Question: I cant seem to figure out what is problem here. The error is highlighted under 'hInstance'
'''
#include "Game.h"
#include "WindowApp.h"
LRESULT CALLBACK MainWndProc(HWND hWnd, UINT Msg,WPARAM wParam, LPARAM lParam);
//---------------------------------------------------------------------------
INT WINAPI WinMain(HINSTANCE hInstance, HINSTANCE hPrevInst,LPSTR lpCmdLine, int nCmdShow)
{
MSG Msg;
LPCTSTR ClsName = "Win32OOP";
LPCTSTR WndName = "Object-Oriented Win32 Programming";
// Initialize the application class
Game WinApp(hInstance, ClsName, MainWndProc); // Error here. Screenshot below
WinApp.RegWndClass();
// Create the main window
WindowApp Wnd;
Wnd.Create(hInstance, ClsName, WndName);
Wnd.Show();
// Process the main window's messages
while (GetMessage(&Msg, NULL, 0, 0))
{
TranslateMessage(&Msg);
DispatchMessage(&Msg);
}
return 0;
}
LRESULT CALLBACK MainWndProc(HWND hWnd, UINT Msg,WPARAM wParam, LPARAM lParam)
{
switch (Msg)
{
case WM_DESTROY:
PostQuitMessage(WM_QUIT);
return 0;
}
return DefWindowProc(hWnd, Msg, wParam, lParam);
}
'''
Here is the Game.h
'''
#ifndef GAME_H
#define GAME_H
#define Win32_LEAN_AND_MEAN
// Include the basic windows header file
#include <Windows.h>
#include <windowsx.h>
class Game
{
// Global variable that holds the application
WNDCLASSEX _WndClsEx;
public:
Game();
// This constructor will initialize the application
Game(HINSTANCE hInst, char *ClasName,WNDPROC WndPrc, LPCTSTR MenuName = NULL);
// Class Registration
void RegWndClass();
~Game();
};
#endif
'''

Here is the link that i refer to : <URL>
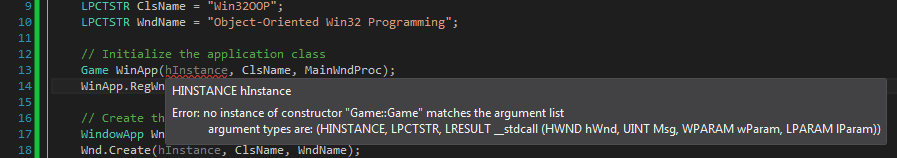
Answer: Your problem is that you pass 'HINSTANCE, LPCTSTR, WNDPROC' to 'Game' constructor. But it expects 'HINSTANCE, char *, WNDPROC'. T'LPCTSTR' is not the same as 'char*'.
Simply change the signature of 'Game' constructor to 'Game(HINSTANCE, LPCTSTR, WNDPROC)'.